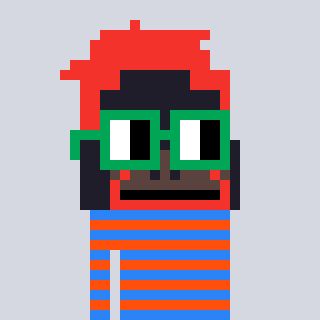
a pixel art character with square green glasses, a orangutan-shaped head and a orange-colored body on a cool background